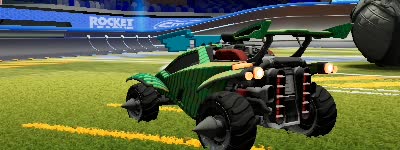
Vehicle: octane